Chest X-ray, AP view. Patient: 29 years old, sex F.
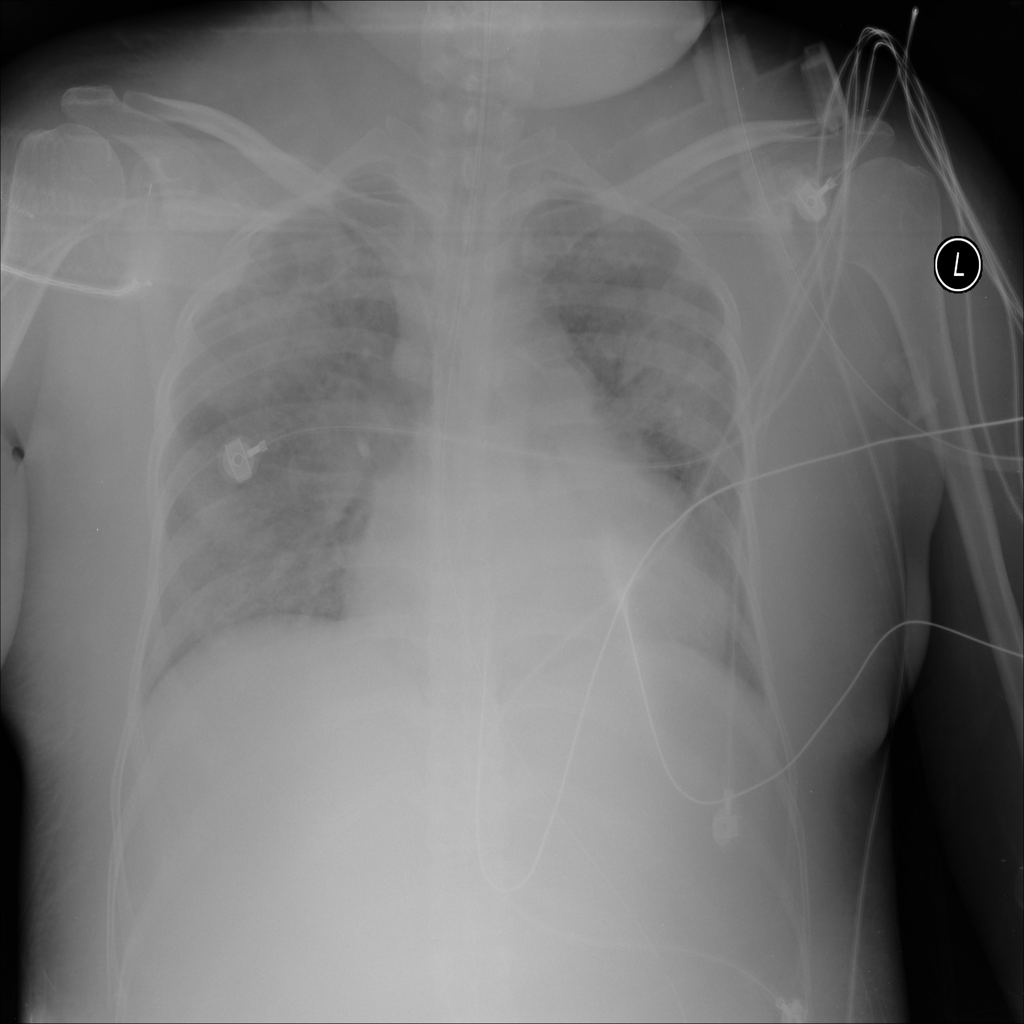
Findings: Edema, Infiltration, Pneumonia